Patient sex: M
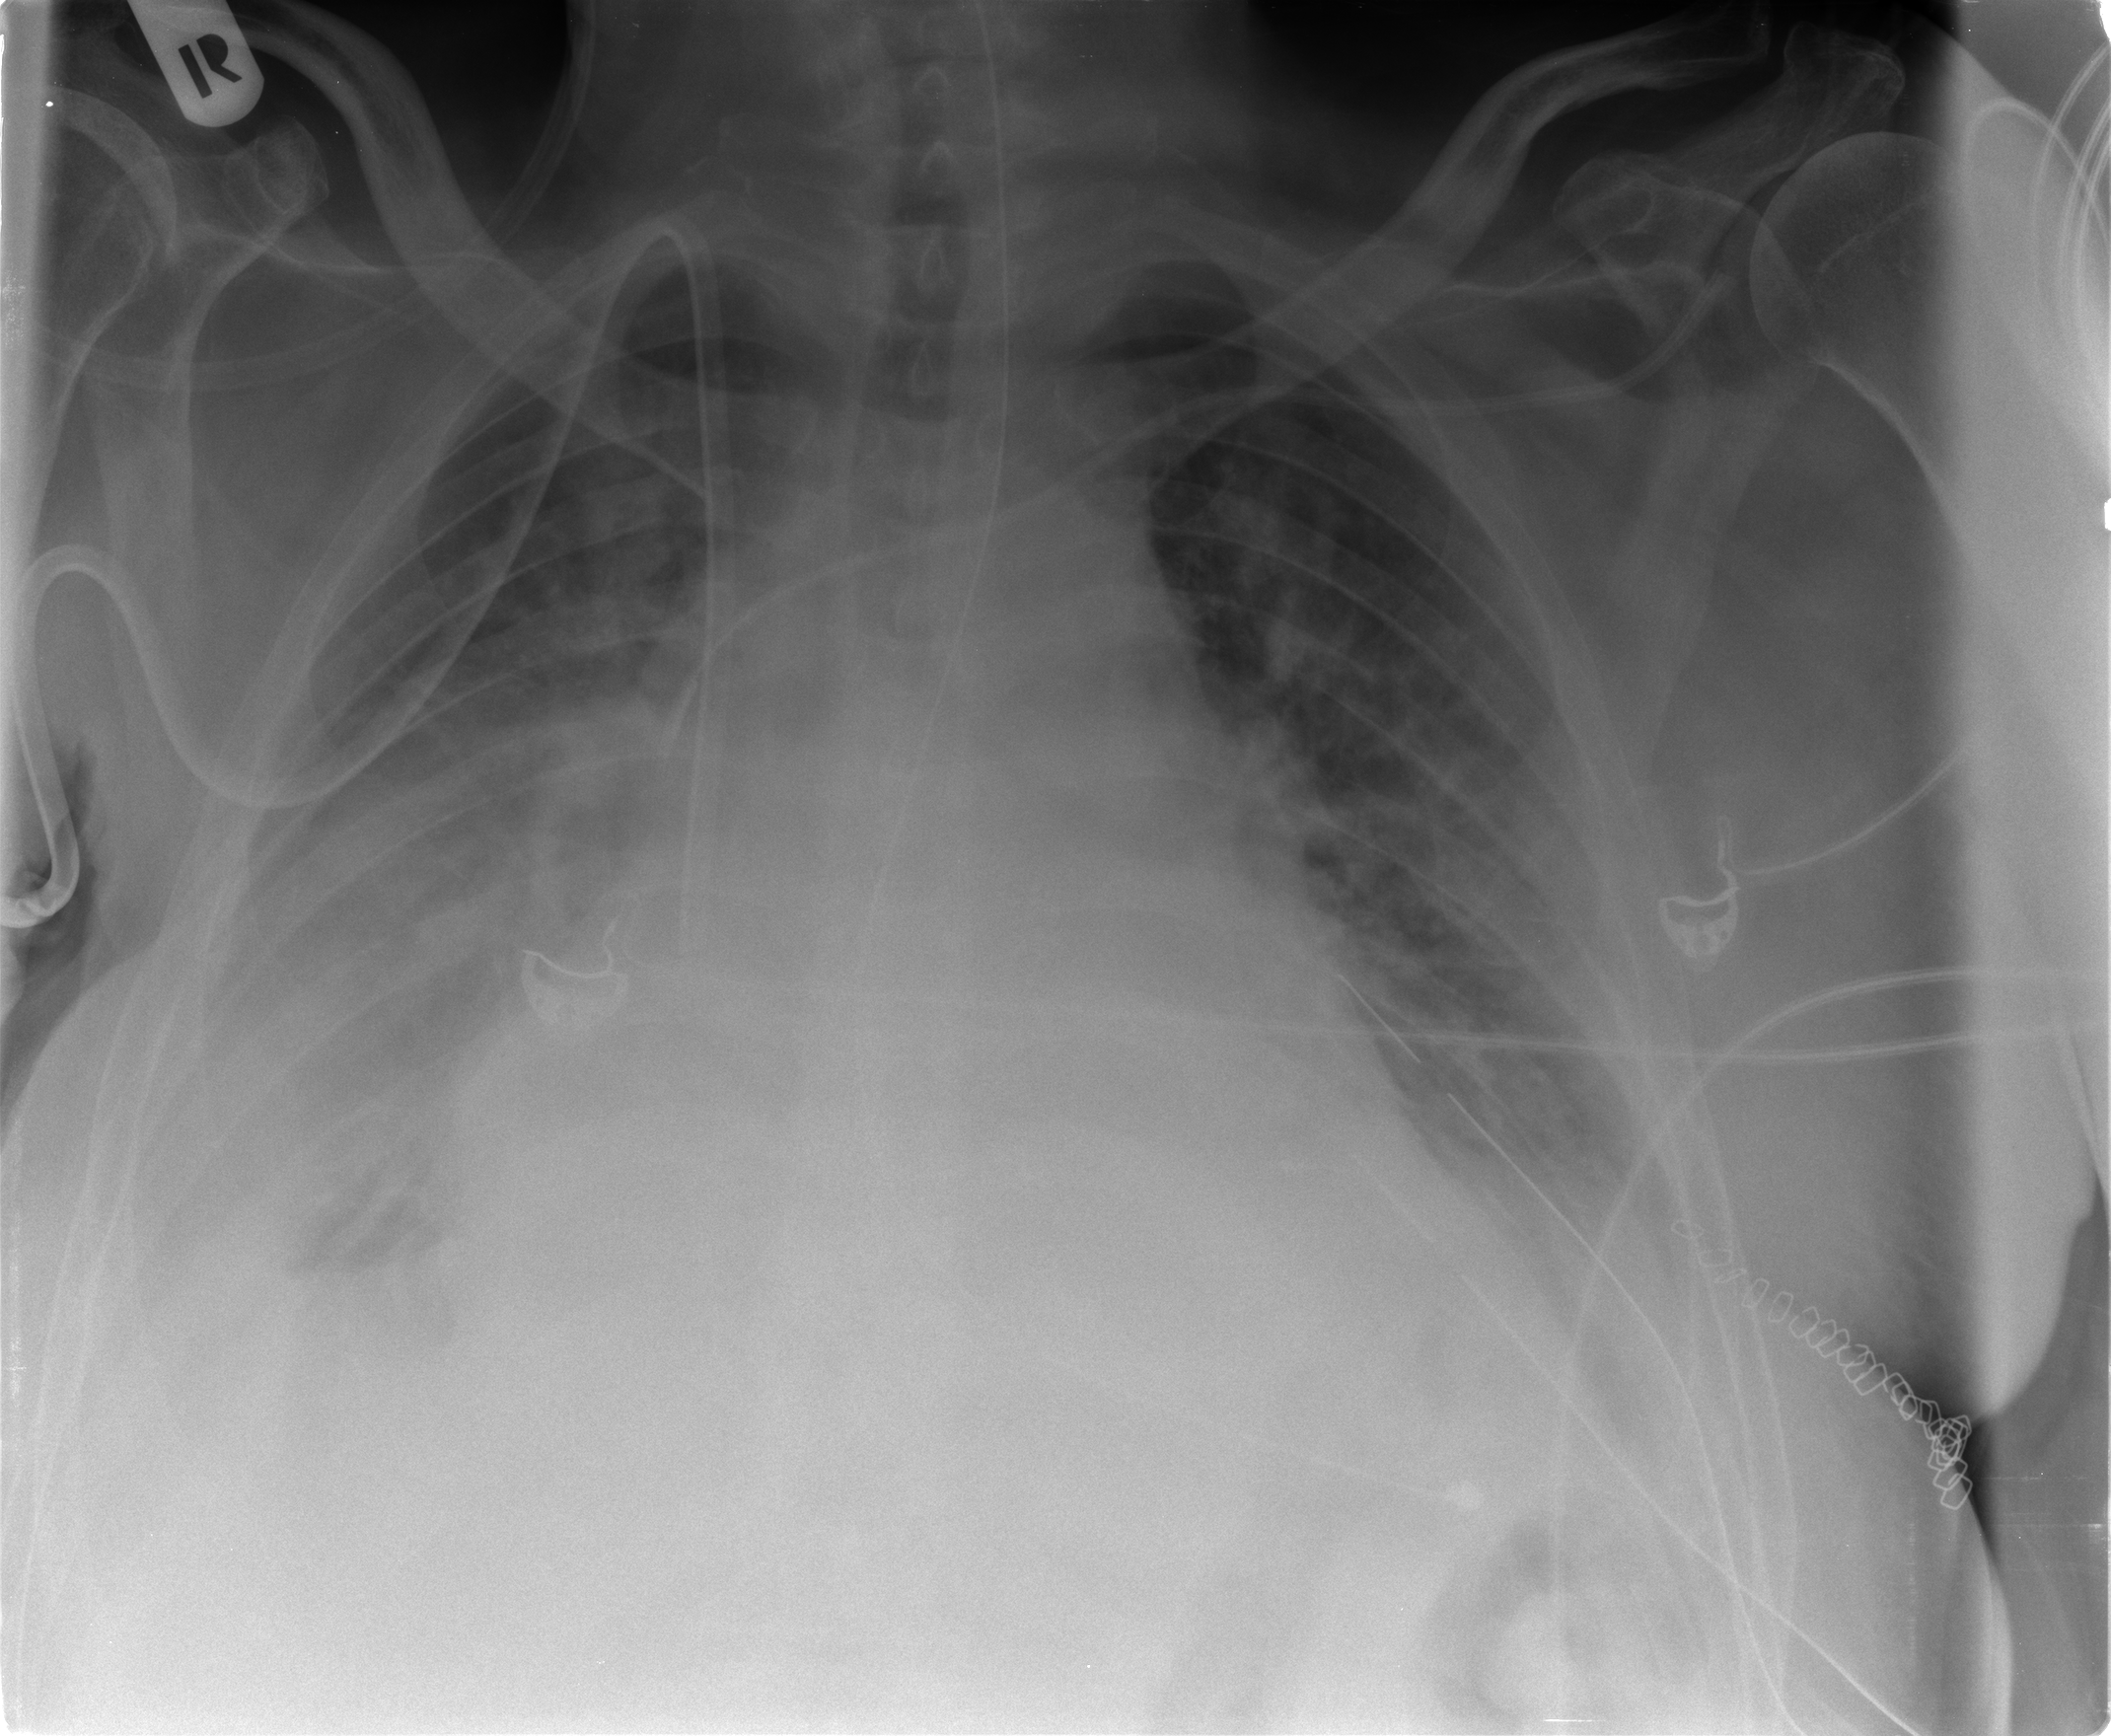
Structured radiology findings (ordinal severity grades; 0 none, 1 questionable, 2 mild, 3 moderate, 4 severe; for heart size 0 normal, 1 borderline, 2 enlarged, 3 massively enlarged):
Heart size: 3
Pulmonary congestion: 2
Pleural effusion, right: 3
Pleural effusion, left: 1
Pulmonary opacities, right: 1
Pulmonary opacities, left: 1
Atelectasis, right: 3
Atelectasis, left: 2